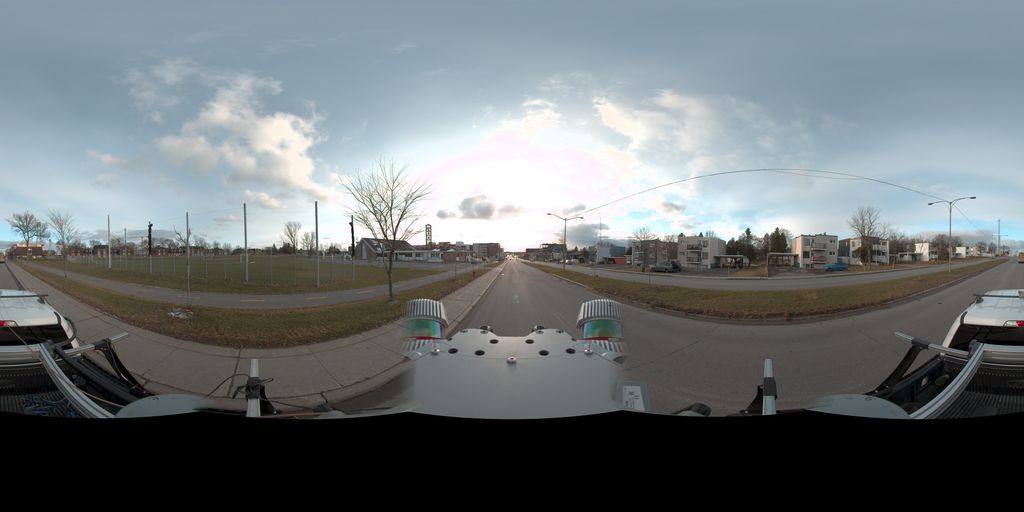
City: quebec_city